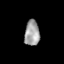
Tissue: lung
Cell type: Endothelial cells
Senescence score: 0.2097
Nuclear area (px): 369
Mean DAPI intensity: 161.621